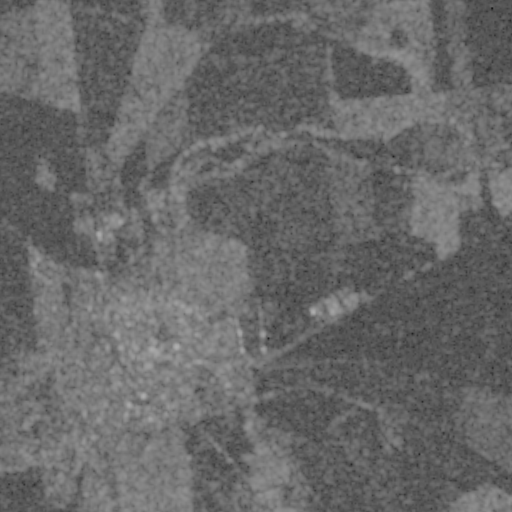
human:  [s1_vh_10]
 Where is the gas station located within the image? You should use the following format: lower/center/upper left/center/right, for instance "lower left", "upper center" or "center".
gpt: The gas station is located in the lower left of the image.
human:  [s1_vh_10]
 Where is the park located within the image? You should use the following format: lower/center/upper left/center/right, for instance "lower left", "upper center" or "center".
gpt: The park is located in the lower center of the image.
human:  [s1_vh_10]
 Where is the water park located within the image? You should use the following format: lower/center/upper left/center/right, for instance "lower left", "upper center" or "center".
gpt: The water park is located in the lower left of the image.
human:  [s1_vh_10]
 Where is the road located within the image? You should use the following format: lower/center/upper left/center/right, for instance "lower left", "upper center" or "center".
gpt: There is no road in the image.

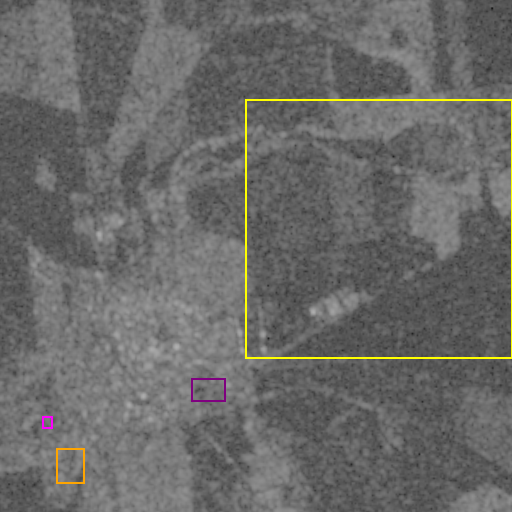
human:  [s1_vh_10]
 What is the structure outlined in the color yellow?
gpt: The structure outlined in yellow is a crop field.
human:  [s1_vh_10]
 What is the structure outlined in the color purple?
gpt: The structure outlined in purple is a park.
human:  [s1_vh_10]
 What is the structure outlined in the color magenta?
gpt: The structure outlined in magenta is a parking lot.
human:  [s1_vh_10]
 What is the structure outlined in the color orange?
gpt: The structure outlined in orange is a water park.
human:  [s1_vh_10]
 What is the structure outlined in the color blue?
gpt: There is no blue outline.